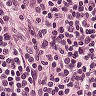
Metastatic tissue present: no